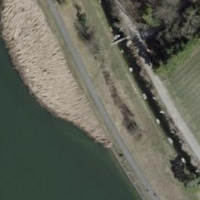
EUNIS habitat code: 15
Species observed at this site:
Equisetum hyemale
Lemna trisulca
Acer campestre
Carex sylvatica